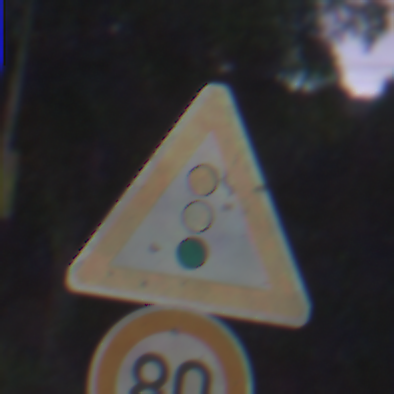
Verkehrszeichen: Lichtzeichenanlage
Zusatzzeichen unten: Geschwindigkeit80
Umgebung: Outdoor, Suburban
Tageszeit: Night
Wetter: PartlyCloudy
Licht: Artificial
Jahreszeit: NotSpecified
Kontrast: HighContrast